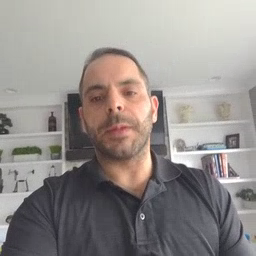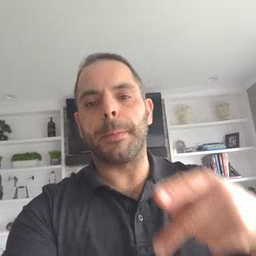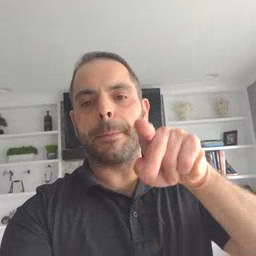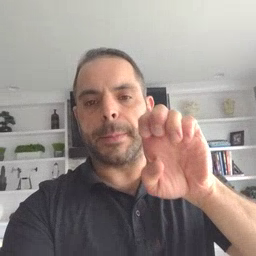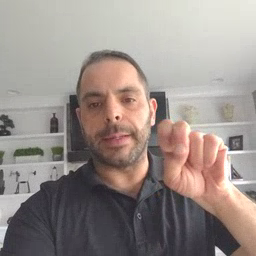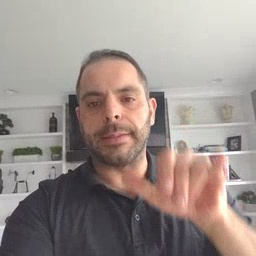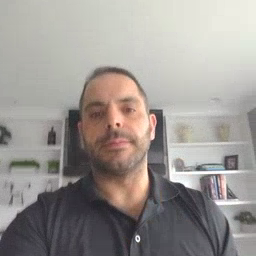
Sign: penny